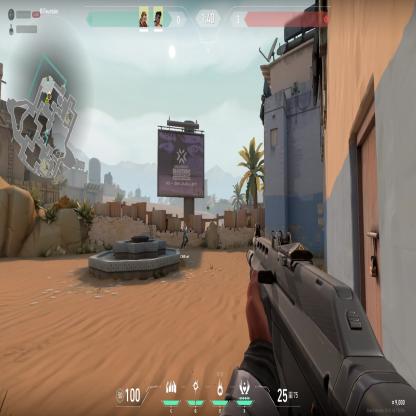
Label: teammate